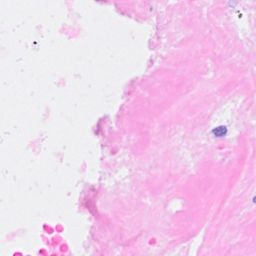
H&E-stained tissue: Breast